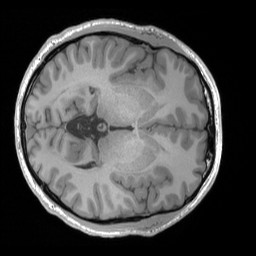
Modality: T1w
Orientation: axial
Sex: male
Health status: ill
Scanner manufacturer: siemens
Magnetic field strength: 3 T
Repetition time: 1.66 s
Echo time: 0.00254 s